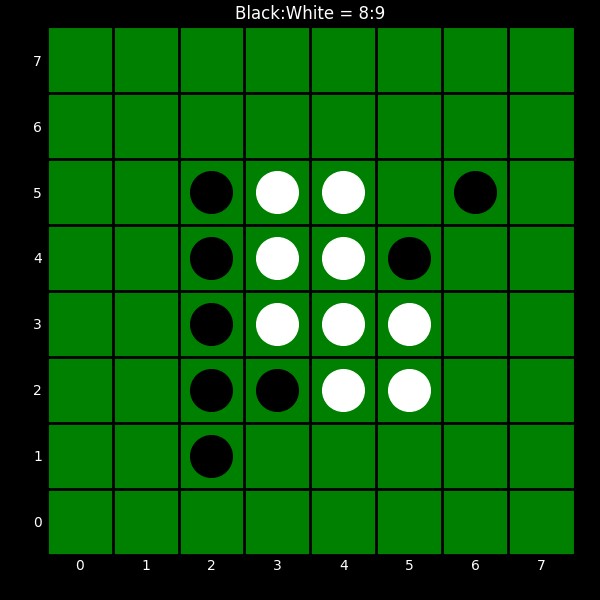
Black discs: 8
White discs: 9